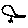
Label: bird